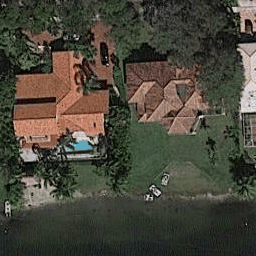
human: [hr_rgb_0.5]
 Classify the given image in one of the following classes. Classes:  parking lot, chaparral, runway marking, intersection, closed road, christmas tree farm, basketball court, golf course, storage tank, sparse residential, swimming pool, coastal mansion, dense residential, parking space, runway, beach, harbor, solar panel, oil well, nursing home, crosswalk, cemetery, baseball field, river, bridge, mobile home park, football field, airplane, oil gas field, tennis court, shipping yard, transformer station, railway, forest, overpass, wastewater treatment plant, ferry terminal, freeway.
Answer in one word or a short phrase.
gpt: coastal mansion